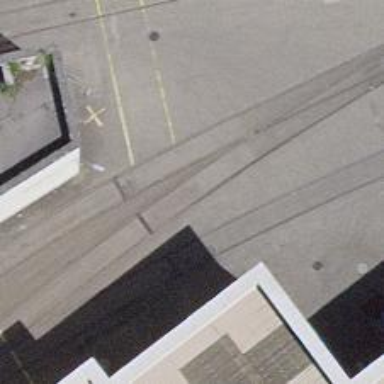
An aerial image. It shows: Single railway spur track.